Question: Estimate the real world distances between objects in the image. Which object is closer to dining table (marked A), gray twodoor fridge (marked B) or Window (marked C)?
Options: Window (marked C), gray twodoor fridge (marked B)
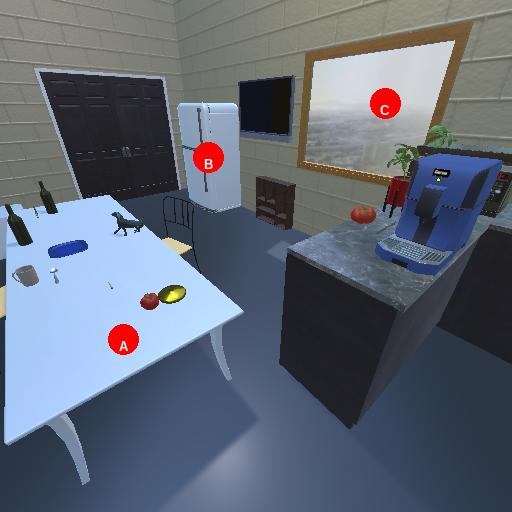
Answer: Window (marked C)